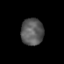
Tissue: prostate
Cell type: T cells
Senescence score: 0.2919
Nuclear area (px): 593
Mean DAPI intensity: 89.978